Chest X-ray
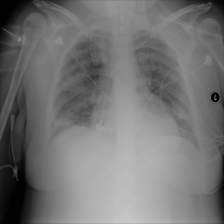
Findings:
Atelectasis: negative
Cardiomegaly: negative
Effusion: negative
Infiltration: negative
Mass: negative
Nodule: negative
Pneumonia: negative
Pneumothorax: negative
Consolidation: negative
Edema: negative
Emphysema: negative
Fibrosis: negative
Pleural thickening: negative
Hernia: negative